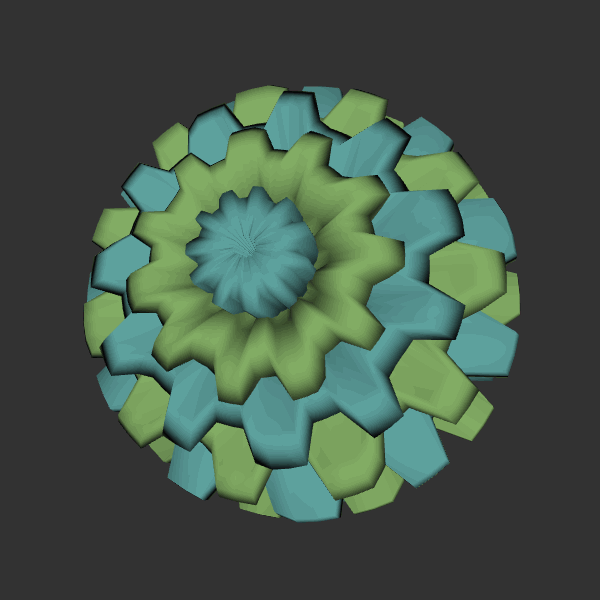
Background: dark